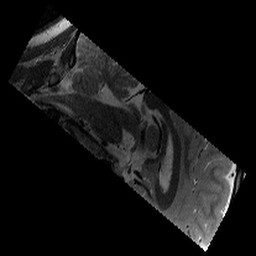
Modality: T2w
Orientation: sagittal
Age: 9
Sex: male
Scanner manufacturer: siemens
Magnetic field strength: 3 T
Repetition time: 9.23 s
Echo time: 0.067 s